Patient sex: M
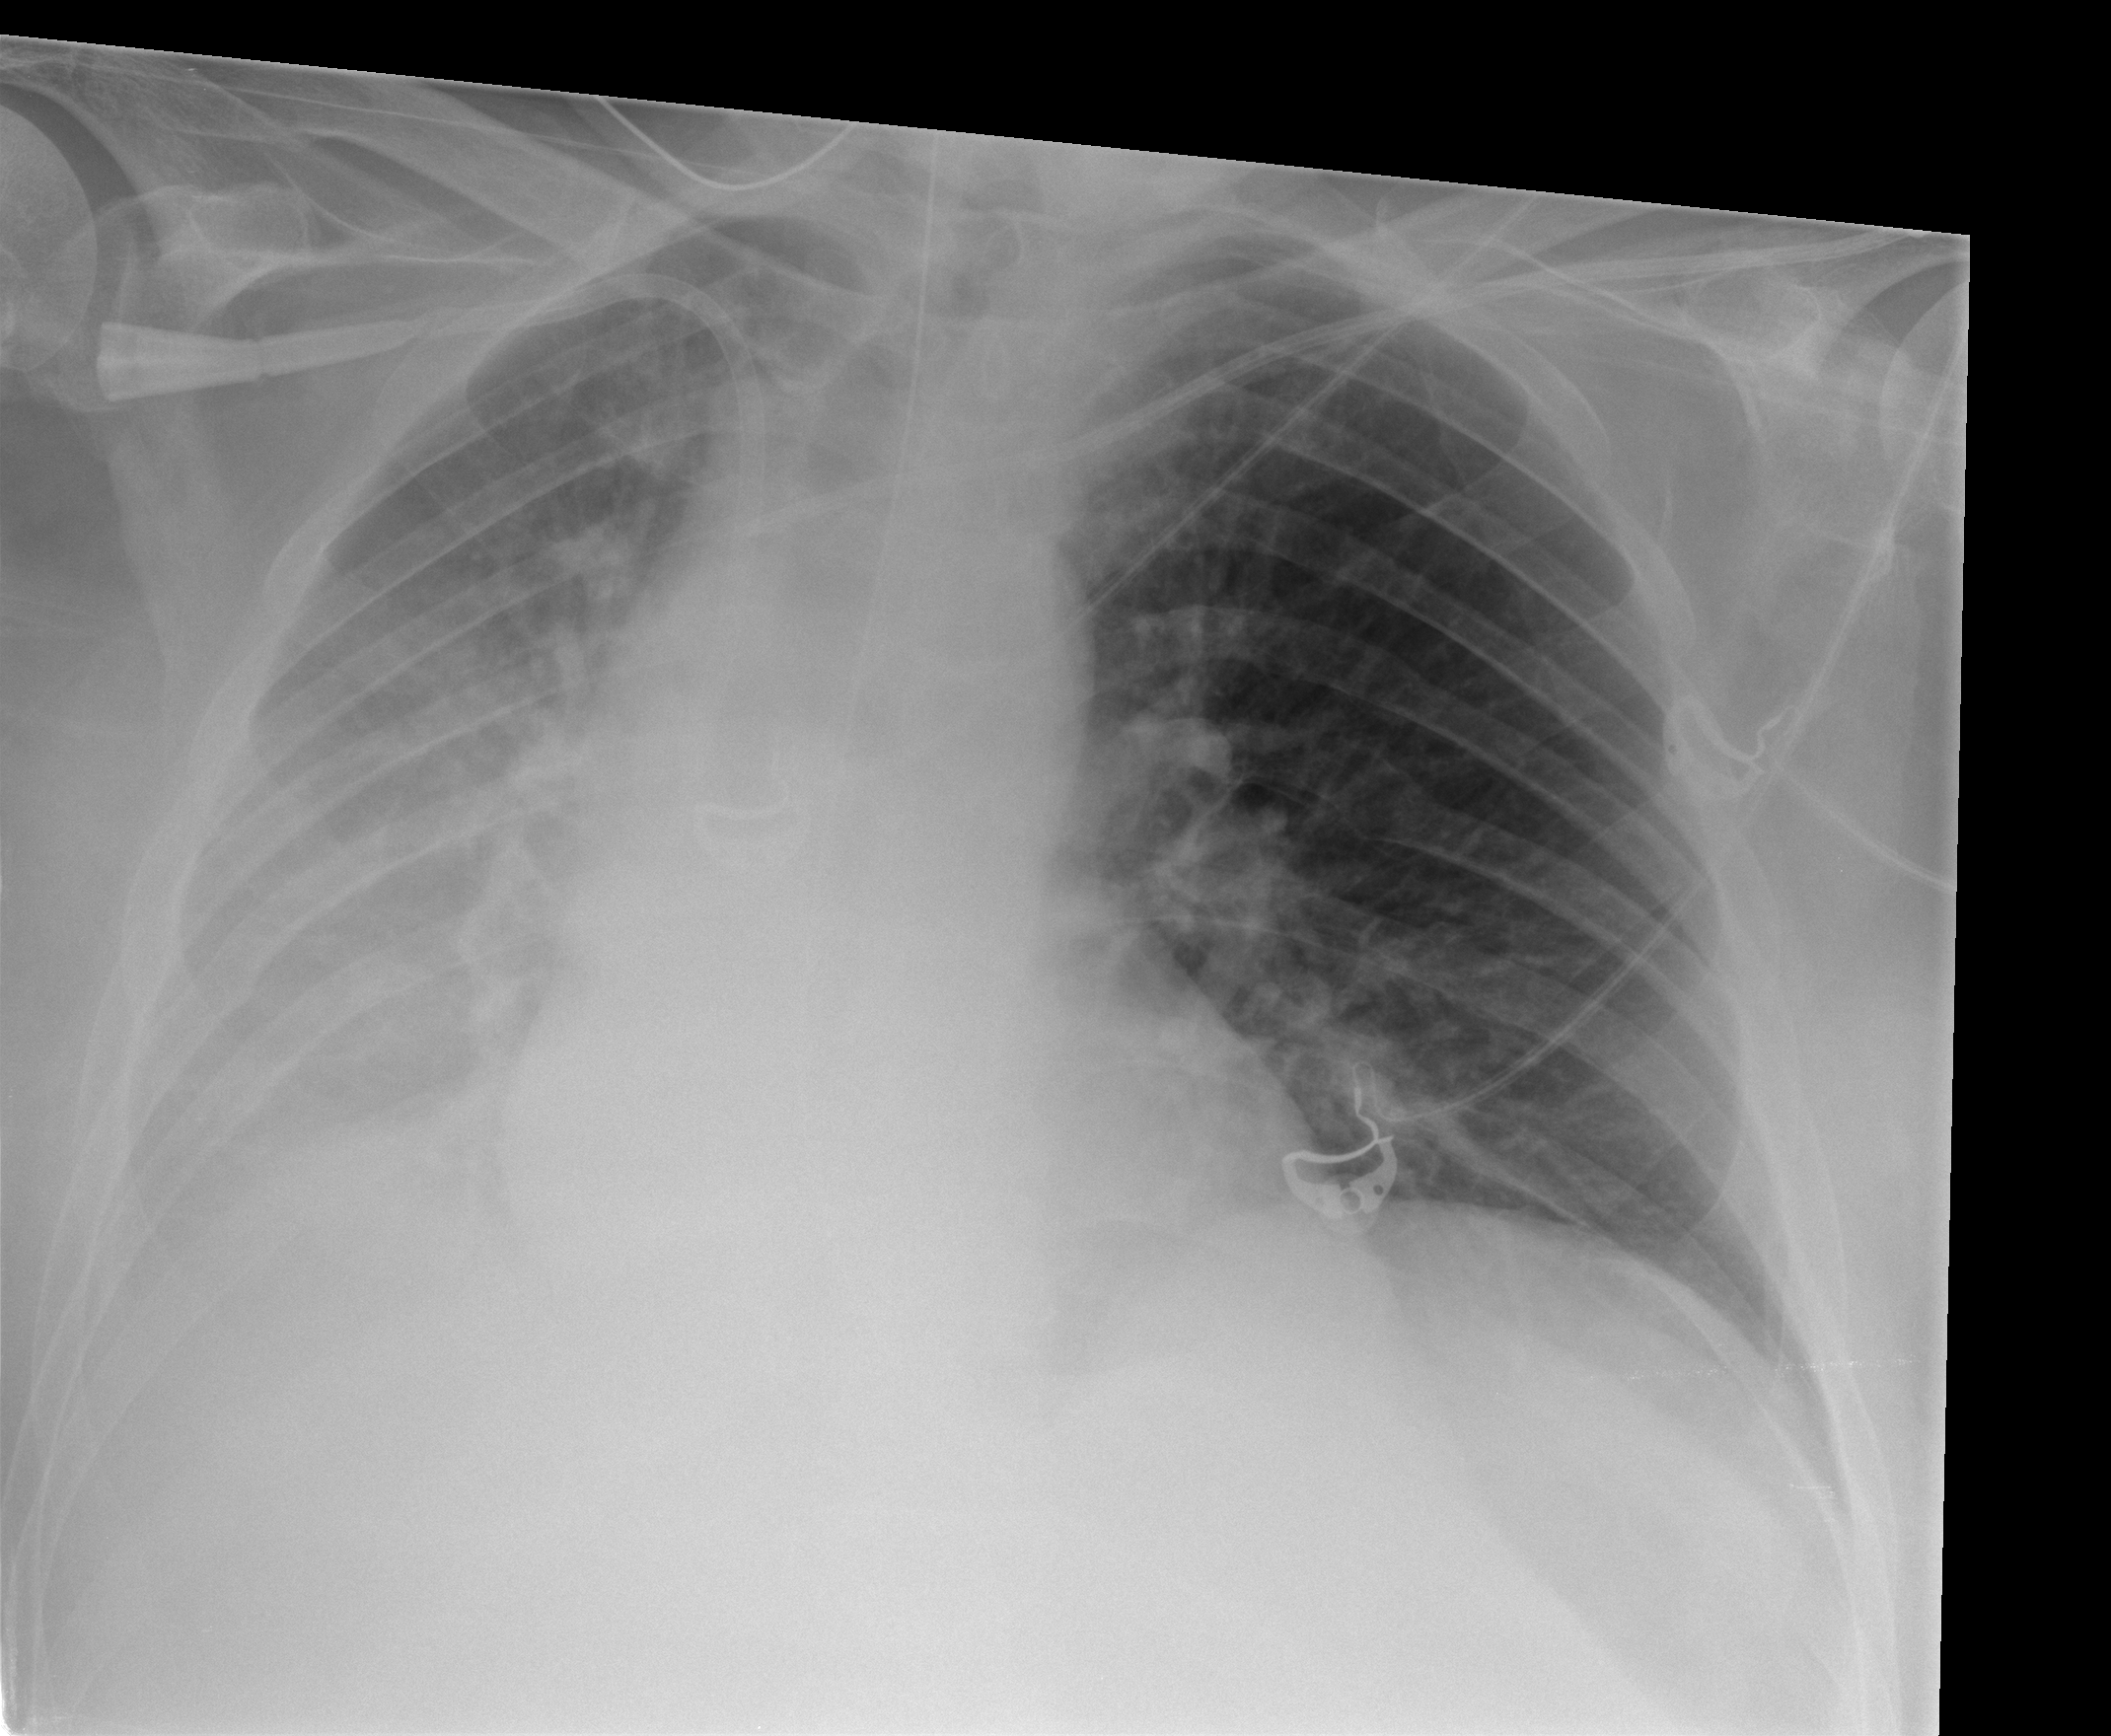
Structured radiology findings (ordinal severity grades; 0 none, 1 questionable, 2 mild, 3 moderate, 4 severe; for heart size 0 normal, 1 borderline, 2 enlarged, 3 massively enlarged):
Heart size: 2
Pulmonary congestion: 2
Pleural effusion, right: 3
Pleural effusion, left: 0
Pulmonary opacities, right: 0
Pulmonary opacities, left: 0
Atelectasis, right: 2
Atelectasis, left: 0